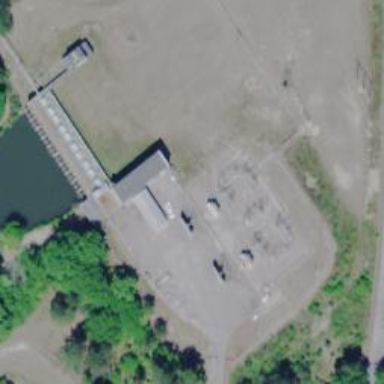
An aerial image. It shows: Industrial substation surrounded by fence.